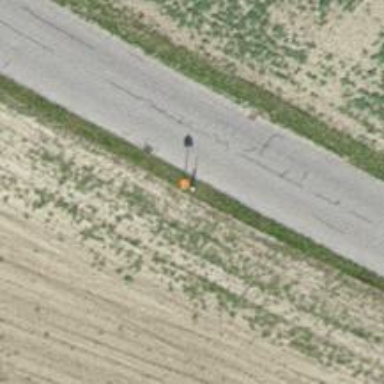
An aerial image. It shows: Orange pipeline marker.